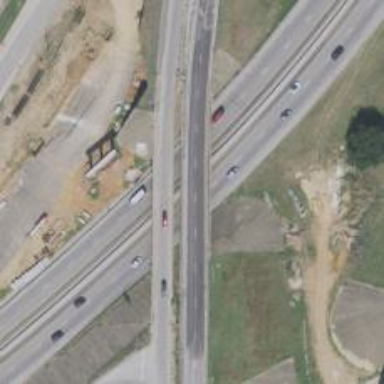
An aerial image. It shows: Bridge over motorway.